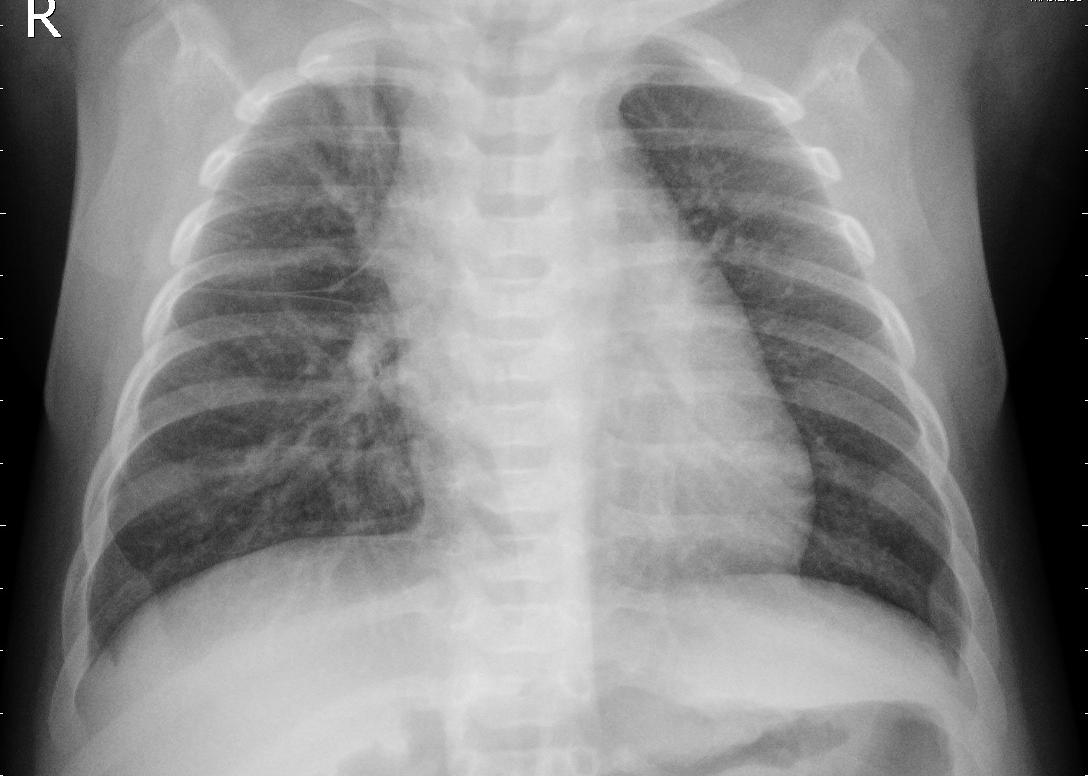
Diagnosis: PNEUMONIA